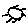
Label: sun